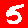
Digit: 5